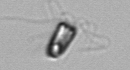
Label: Pyramimonas_morphotype1